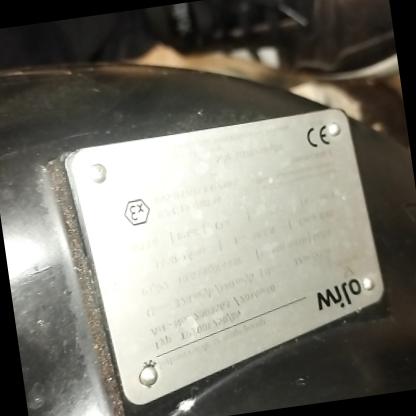
Klasa: tabliczka-znamionowa